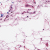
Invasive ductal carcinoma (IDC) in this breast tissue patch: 0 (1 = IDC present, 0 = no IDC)